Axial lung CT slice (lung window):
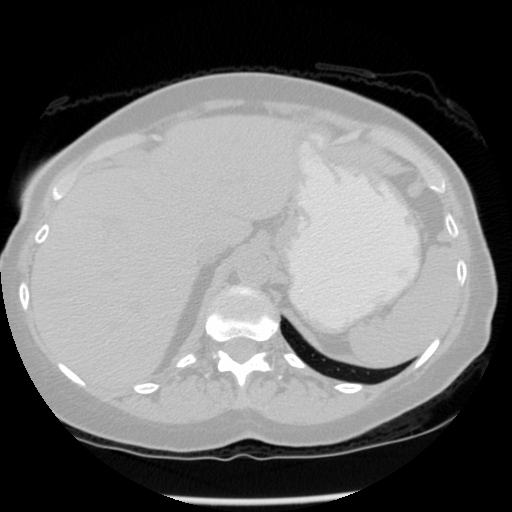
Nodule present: no